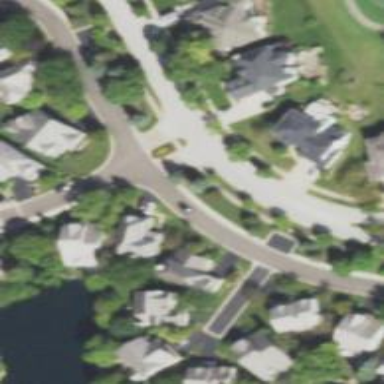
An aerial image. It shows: Crossing road.